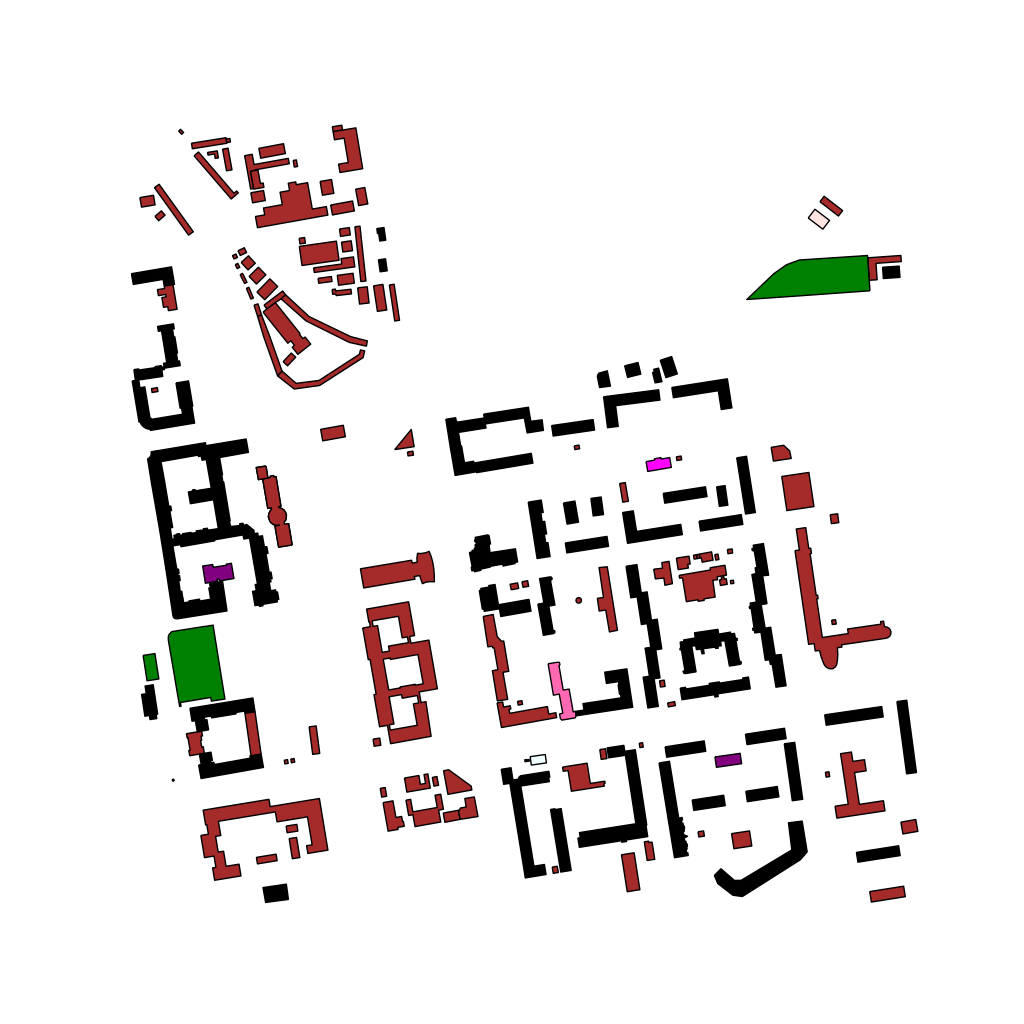
Tags: overhead vector_map, business, industrial, recreation, residential, special, transport, historical, modern, soviet, high_rise, individual_rise, low_rise, medium_rise, density_1, Building, Facility, Gas, Grocery, Kinder, Park, Police, Uni, 1.0 km²